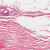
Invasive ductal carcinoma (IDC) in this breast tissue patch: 0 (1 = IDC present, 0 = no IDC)